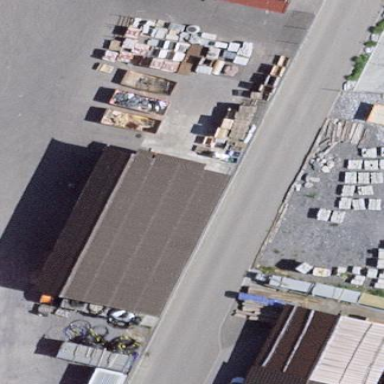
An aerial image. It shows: View of roof of building.